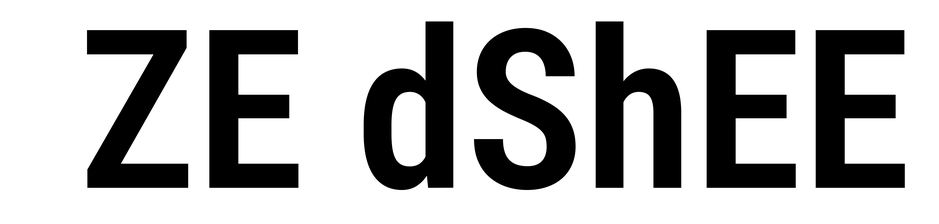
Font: Roboto_Condensed_SemiBold